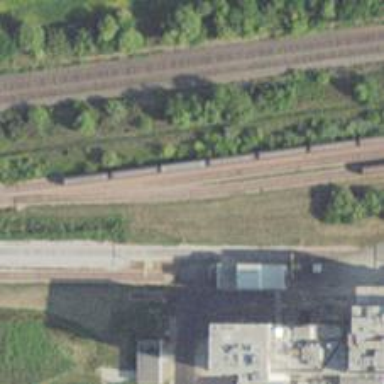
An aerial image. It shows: Railway yard.